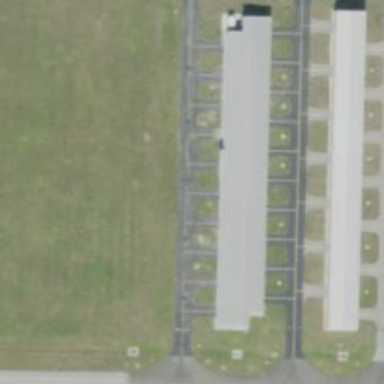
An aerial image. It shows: Image of taxiway at airport.